九年级 · 画法几何学
(8 分) 如图, $A B$ 是圆 $O$ 的直径, $C$ 为圆上的一点, $D$ 为 $R C$ 的中点, 连接 $B C, A D$,过点 $C$ 作 $A D$ 的垂线交 $A B$ 于点 $E$.

(1)求证: $A C=A E$;

(2)若 $A B=5, A D=4$, 求 $A E$ 的长.


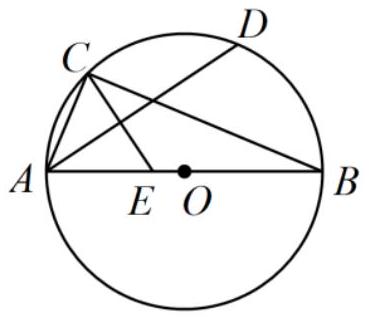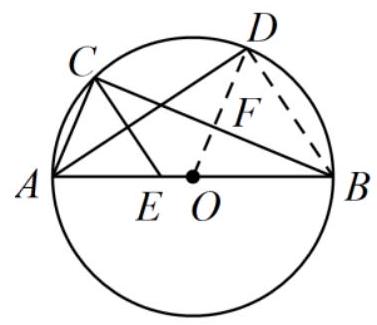
答案:  (1)见解析

(2) $\frac{7}{5}$

解析: (1) 根据 $D$ 为 $B C$ 的中点, 得出 $\angle C A D=\angle B A D$, 根据 $C E \perp A D$, 直角三角形的两个锐角互余，即可得出 $\angle A C E=\angle A E C$ ，等角对等边即可得证;

(2) 连接 $O D$ 交 $B C$ 于点 $F$, 连接 $B D, \triangle A D B$ 是直角三角形, 则 $B D=3$, 设 $O F=x$, 则 $A C=A E=2 x, \quad D F=\frac{5}{2}-x$, 在 Rt $\triangle O B F$ 中, $F B^{2}=O B^{2}-O F^{2}$, 在 Rt $\triangle D B F$ 中, $F B^{2}=D B^{2}-D F^{2}$, 解得: $x=\frac{7}{10}$, 根据（1）的结论, 即可求解.

【详解】(1) 证明: $\because D$ 为 $B C$ 的中点

$\therefore \angle C A D=\angle B A D$

又 $\because C E \perp A D$

$\therefore \angle A C E=\angle A E C$

$\therefore A C=A E$;

(2) 如图所示, 连接 $O D$ 交 $B C$ 于点 $F$, 则 $O D$ 垂直平分 $B C$, 连接 $B D$,

$\because A B$ 是直径, $A B=5, A D=4$,

$\therefore \triangle A D B$ 是直角三角形, 则 $B D=3$,
设 $O F=x$, 则 $A C=A E=2 x, D F=\frac{5}{2}-x$,

在 Rt $\triangle O B F$ 中, $F B^{2}=O B^{2}-O F^{2}$,

在 Rt $\triangle D B F$ 中, $F B^{2}=D B^{2}-D F^{2}$,

$\therefore O B^{2}-O F^{2}=D B^{2}-D F^{2}$

$\therefore\left(\frac{5}{2}\right)^{2}-x^{2}=3^{2}-\left(\frac{5}{2}-x\right)^{2}$

解得: $x=\frac{7}{10}$

$\therefore A E=A C=2 \times \frac{7}{10}=\frac{7}{5}$

【点睛】本题考查了等弧所对的圆周角相等, 垂径定理, 勾股定理, 直径所对的圆周角是直角, 熟练掌握以上知识是解题的关键.